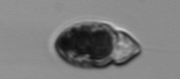
Label: Amphidinium